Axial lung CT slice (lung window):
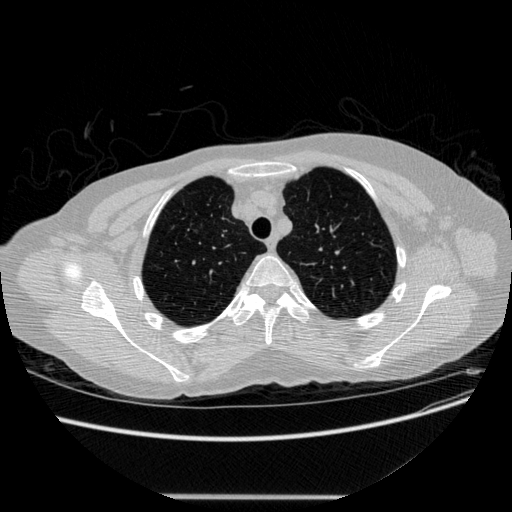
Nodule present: no